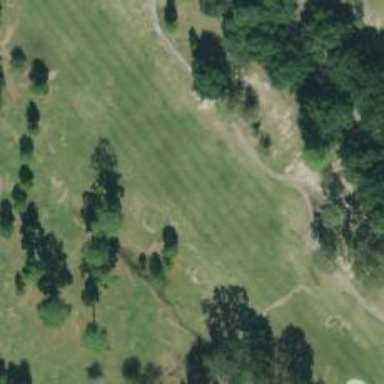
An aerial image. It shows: Golf hole.